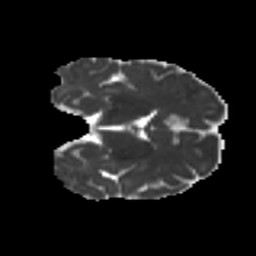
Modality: MD
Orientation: coronal
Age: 42
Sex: female
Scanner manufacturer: ge
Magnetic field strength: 3 T
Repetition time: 7.8 s
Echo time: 0.0606 s